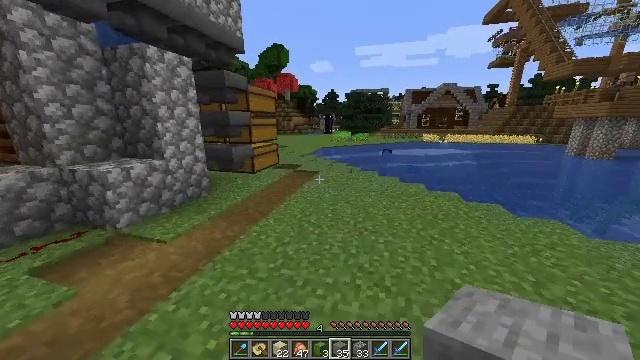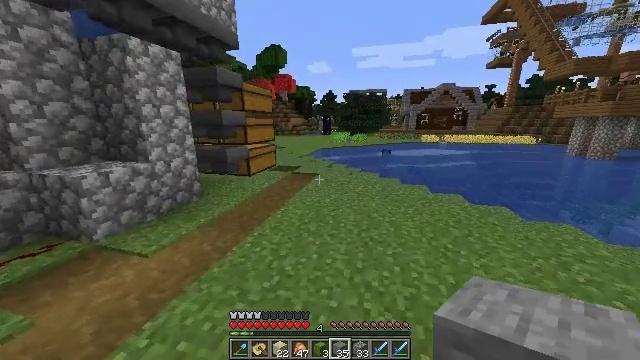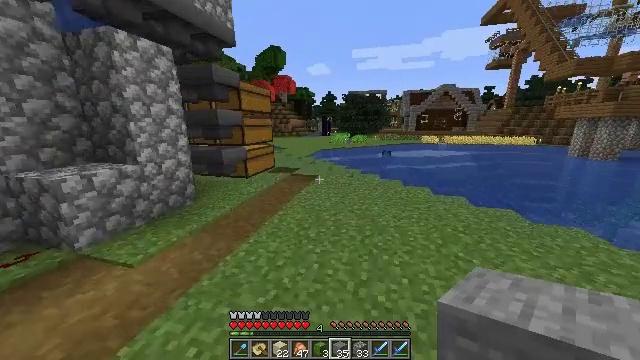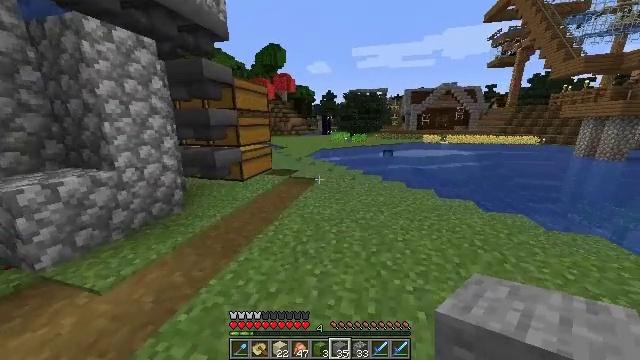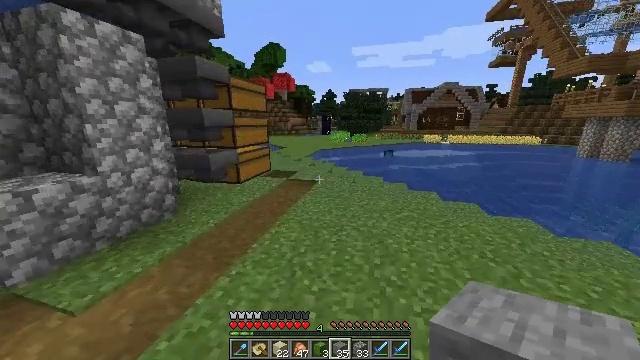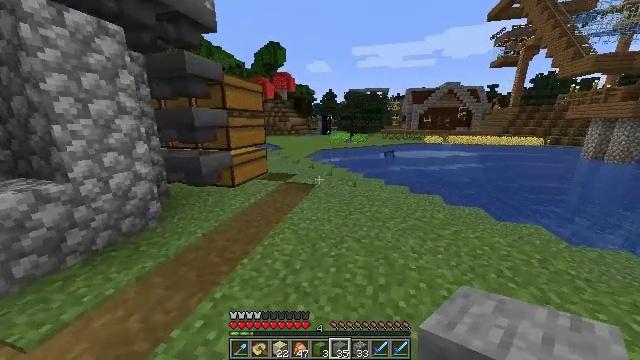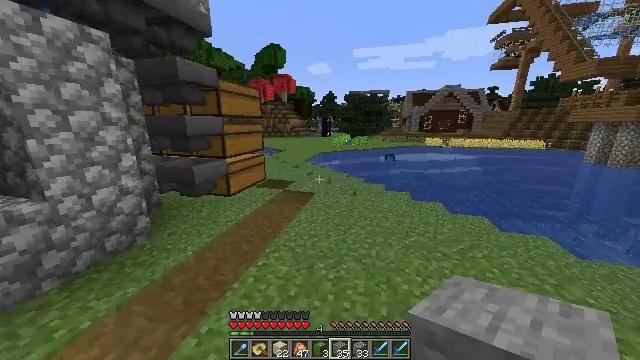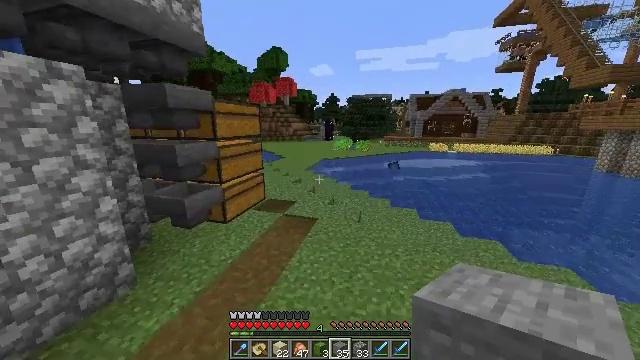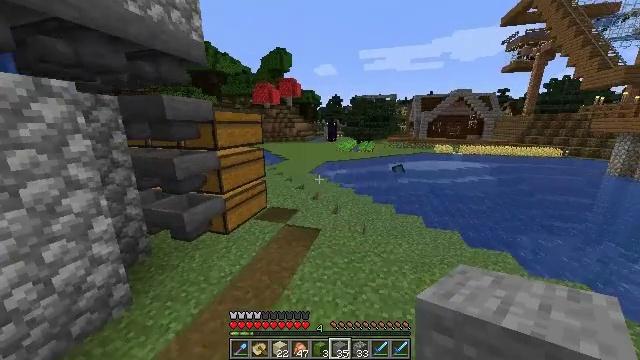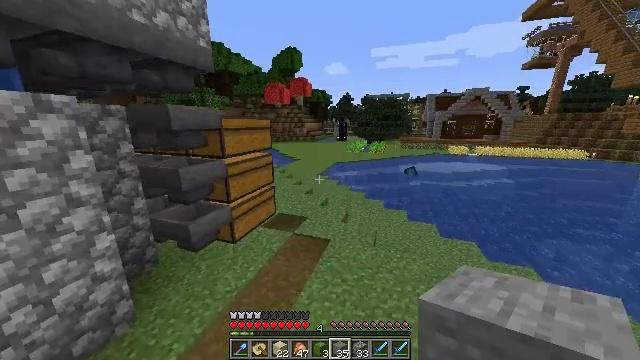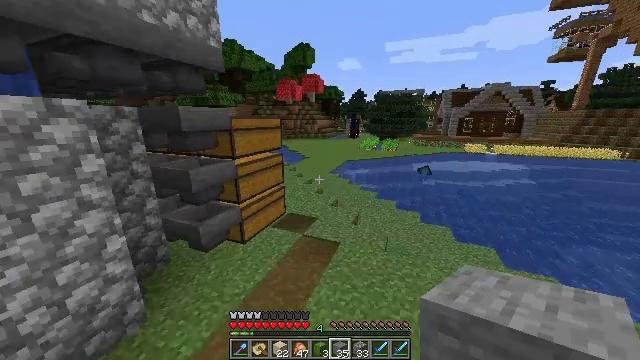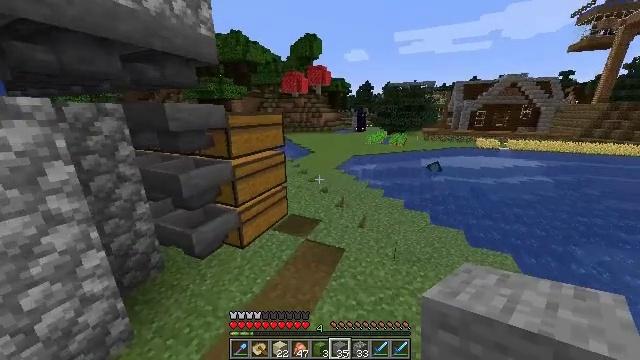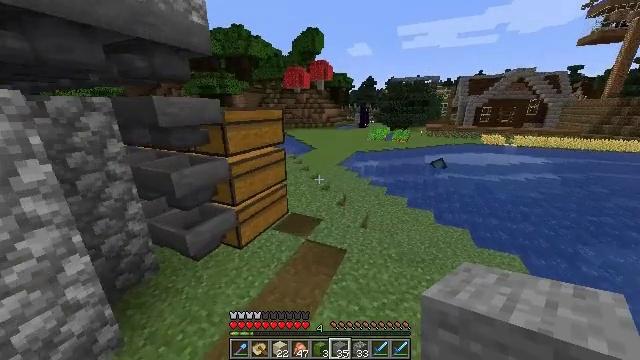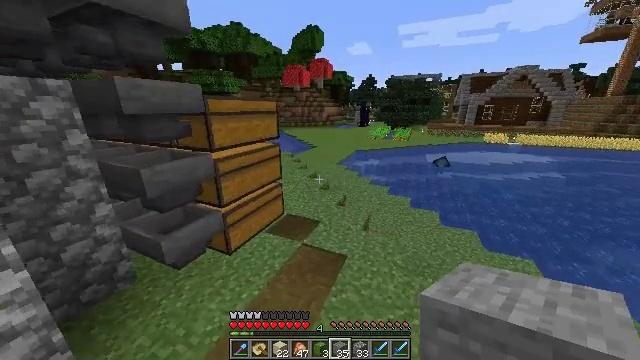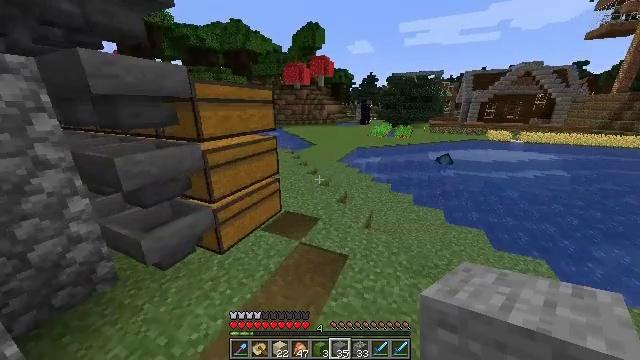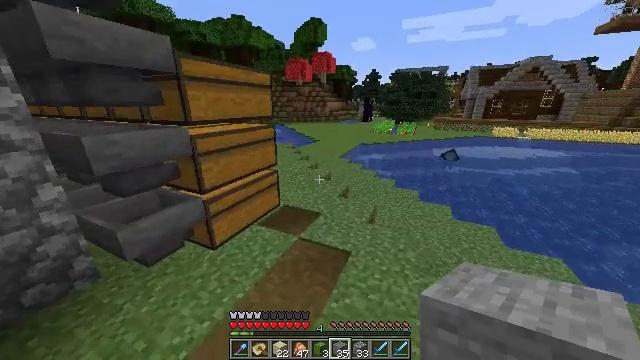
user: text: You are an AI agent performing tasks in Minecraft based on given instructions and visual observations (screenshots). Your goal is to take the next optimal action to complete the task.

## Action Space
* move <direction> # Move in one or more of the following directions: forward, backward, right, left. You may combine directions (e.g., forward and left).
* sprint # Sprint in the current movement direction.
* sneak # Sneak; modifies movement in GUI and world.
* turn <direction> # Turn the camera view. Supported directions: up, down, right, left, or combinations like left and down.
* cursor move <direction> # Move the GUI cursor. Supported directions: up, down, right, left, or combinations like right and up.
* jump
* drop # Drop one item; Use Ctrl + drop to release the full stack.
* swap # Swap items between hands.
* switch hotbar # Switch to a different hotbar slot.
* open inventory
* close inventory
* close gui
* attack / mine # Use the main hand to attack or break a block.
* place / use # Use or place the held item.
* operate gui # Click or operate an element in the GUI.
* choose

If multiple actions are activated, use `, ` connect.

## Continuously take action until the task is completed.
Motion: motion action
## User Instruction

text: Gather materials from the sweet berry bush.
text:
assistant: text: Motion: move forward, sprint
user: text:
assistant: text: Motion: move forward, sprint
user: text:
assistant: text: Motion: move forward, sprint
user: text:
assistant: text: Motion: move forward
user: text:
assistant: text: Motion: move forward
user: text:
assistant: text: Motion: move forward, jump
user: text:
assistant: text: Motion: move forward, jump
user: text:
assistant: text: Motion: move forward, jump
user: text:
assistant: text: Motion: move forward, turn left, jump
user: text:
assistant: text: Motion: move forward, turn left, jump
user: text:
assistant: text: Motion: move forward, turn left and down, jump
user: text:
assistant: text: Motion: move forward, turn down, jump
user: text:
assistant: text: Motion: move forward, jump
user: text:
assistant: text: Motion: move forward, sprint, jump
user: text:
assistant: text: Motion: move forward, sprint, jump
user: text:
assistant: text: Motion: move forward, sprint, jump
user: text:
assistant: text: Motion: move forward, sprint, jump
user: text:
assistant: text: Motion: move forward, jump
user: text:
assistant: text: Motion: move forward, jump
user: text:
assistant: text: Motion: move forward, sprint, turn left, jump
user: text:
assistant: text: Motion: move forward, sprint, turn left, jump
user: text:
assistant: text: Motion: move forward, sprint, turn left, jump
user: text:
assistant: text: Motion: move forward, sprint, turn left, jump
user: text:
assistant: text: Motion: move forward, jump
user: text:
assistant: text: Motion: move forward, jump
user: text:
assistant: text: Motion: move forward, jump
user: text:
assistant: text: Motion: move forward, turn left, jump
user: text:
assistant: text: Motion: move forward, sprint, turn left, jump
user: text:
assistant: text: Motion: move forward, sprint, turn left, jump
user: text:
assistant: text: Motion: move forward, sprint, jump